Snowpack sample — Buffalo Mountain, Silverthorne, Colorado, USA (2/22/26, 2:02 PM MST)
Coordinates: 39.622, -106.113
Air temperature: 33 °F
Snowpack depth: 63 cm
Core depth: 10 cm
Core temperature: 30.2 °F
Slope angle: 11°, slope face: 116°
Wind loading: low
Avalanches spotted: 0
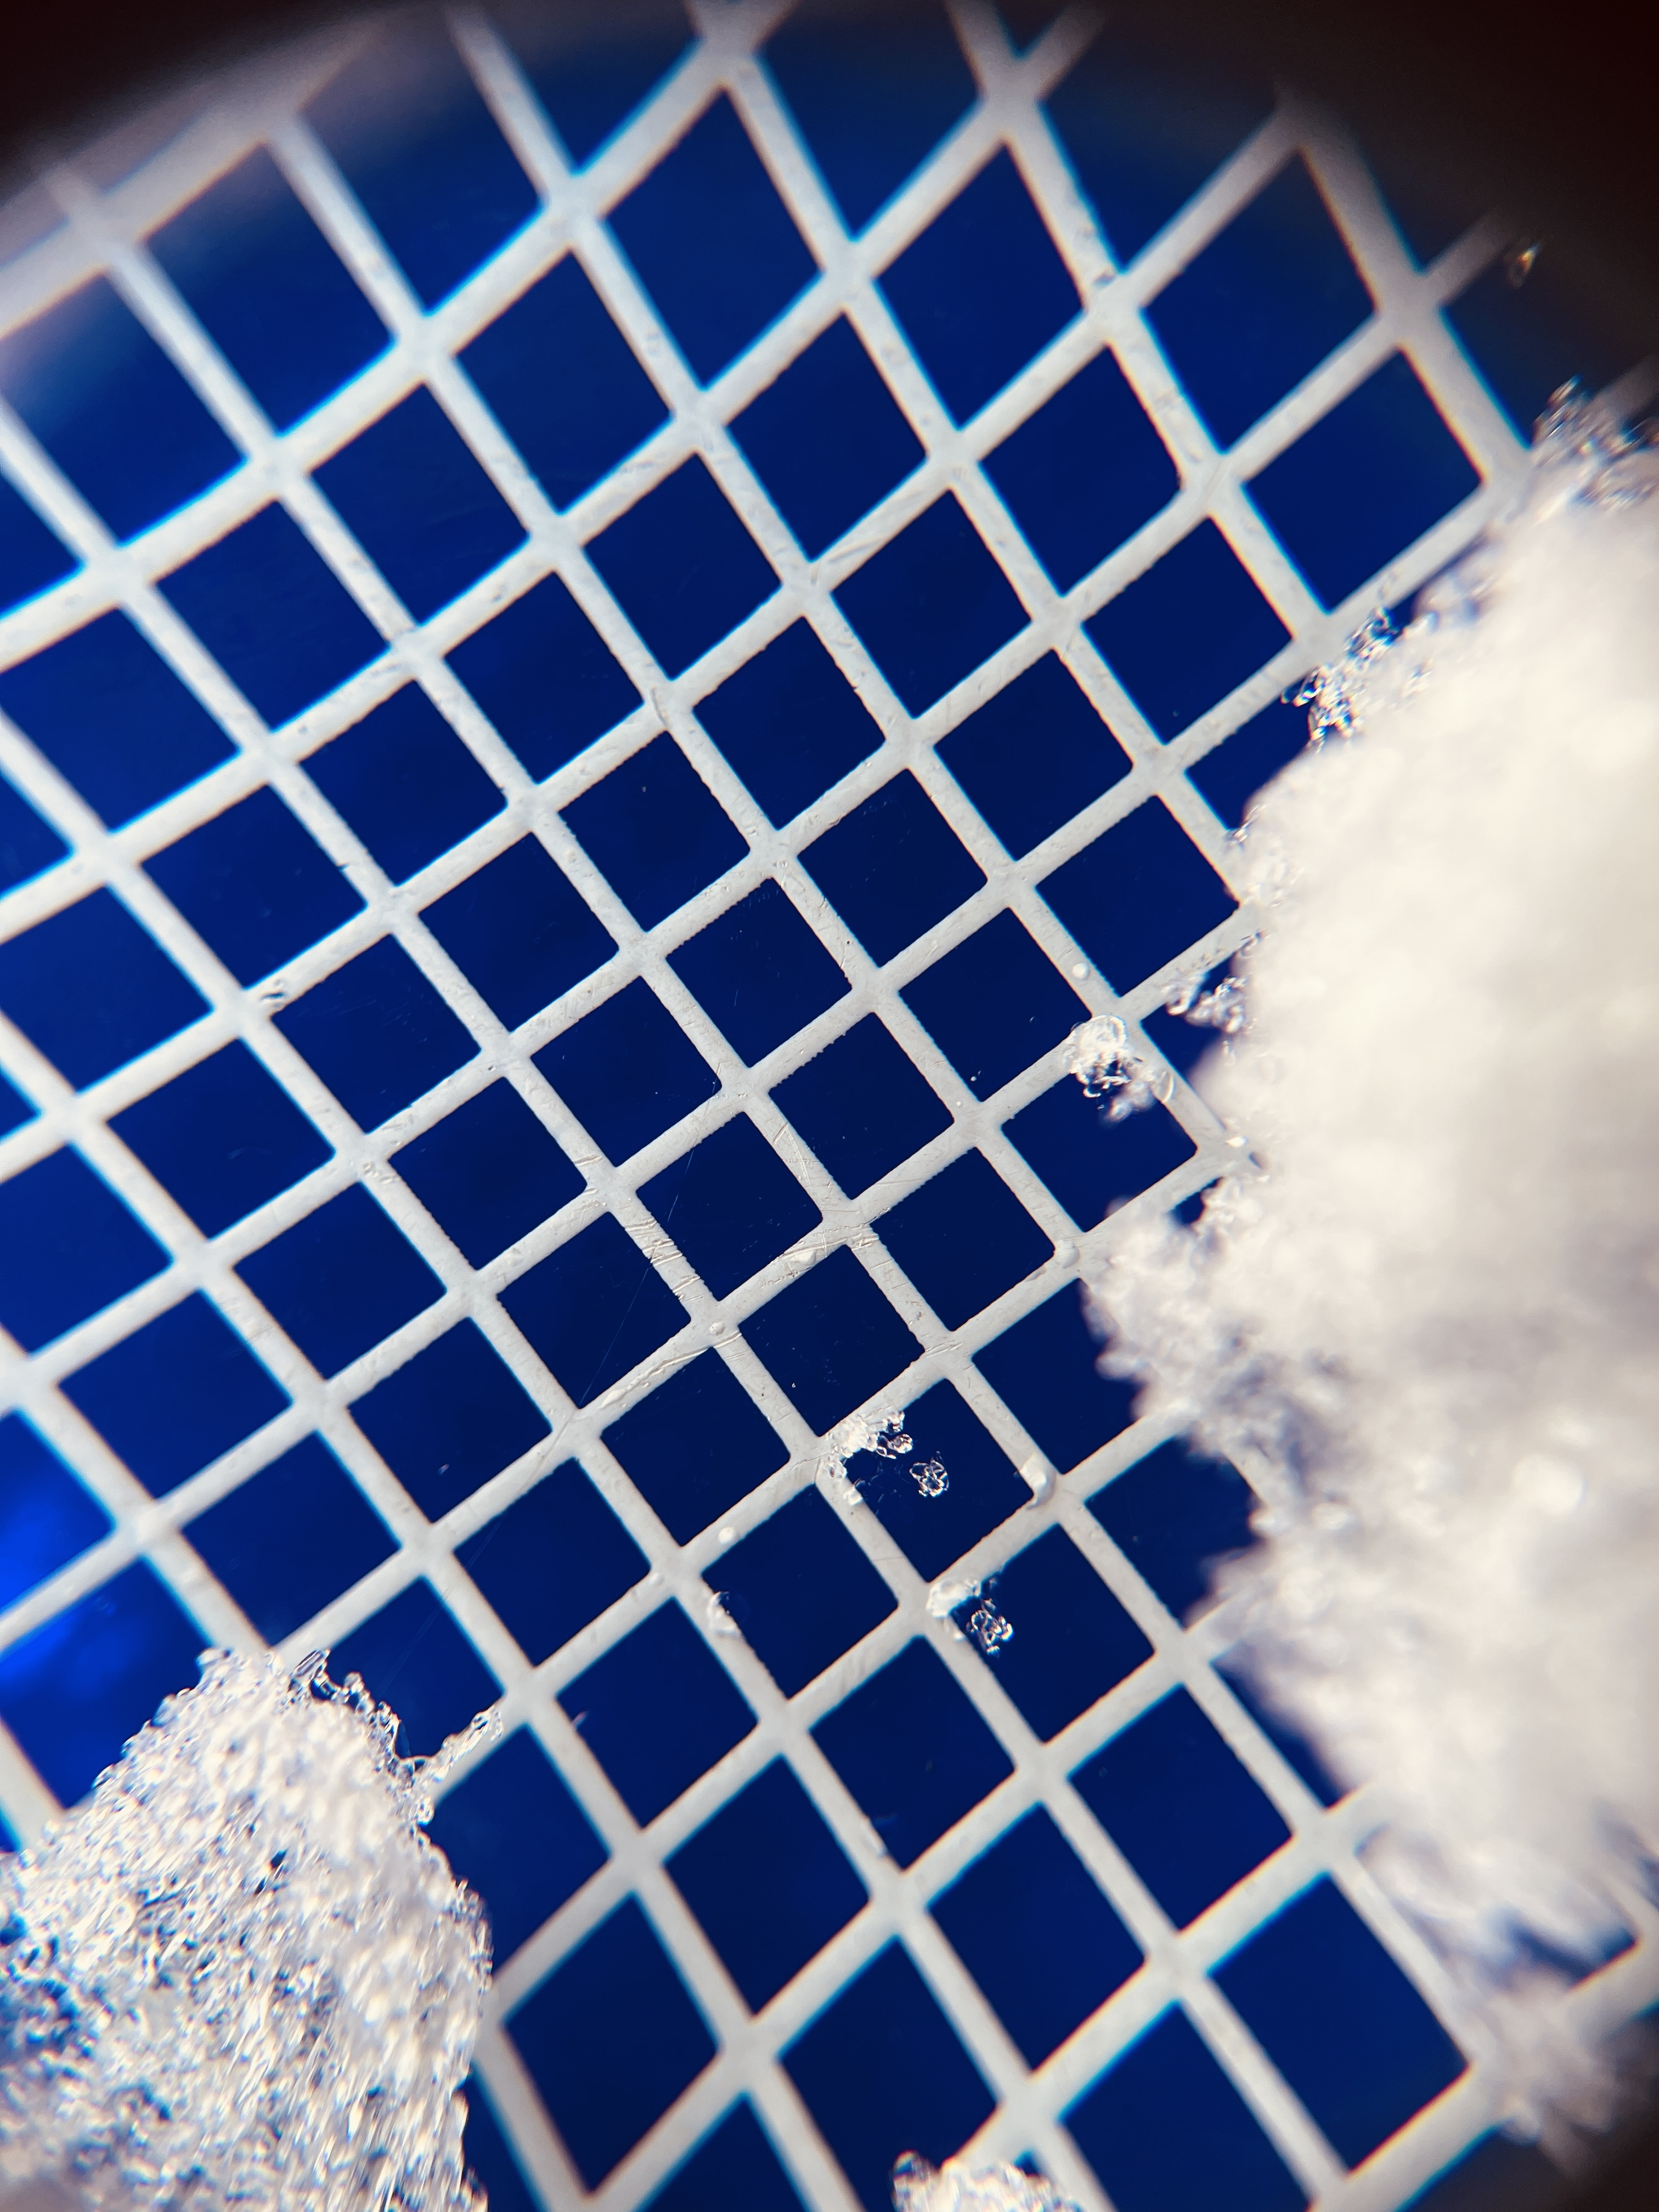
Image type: magnified_profile
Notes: In a firebreak similar to site 1, minimal wind loading with no spotted avalanches (not many faces in view though)